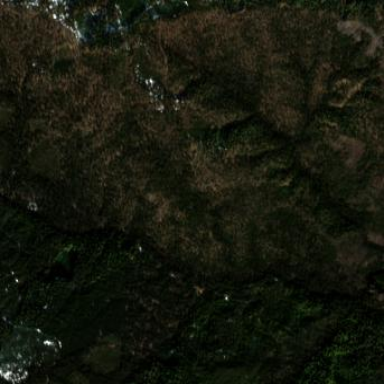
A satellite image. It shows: Forest area.